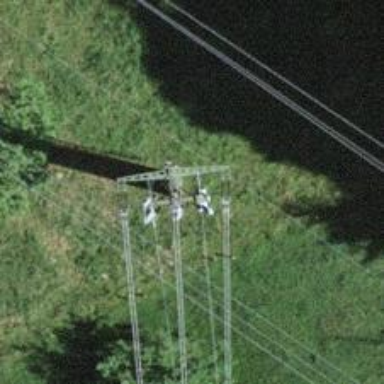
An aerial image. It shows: Power line is depicted.